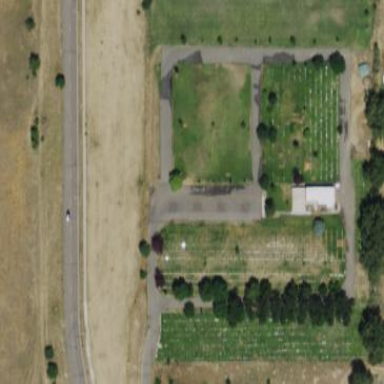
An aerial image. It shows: Cemetery.